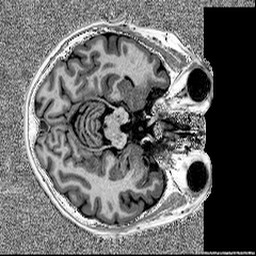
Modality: MP2RAGE
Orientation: axial
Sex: female